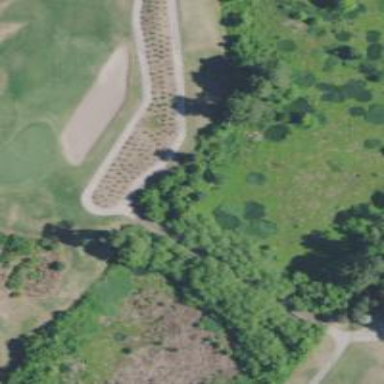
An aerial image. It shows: Path on bridge over golf course.